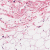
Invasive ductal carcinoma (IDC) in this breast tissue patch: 0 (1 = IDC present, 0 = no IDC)